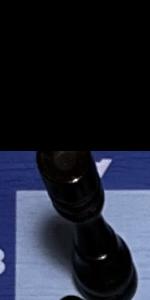
Label: Rook_Black